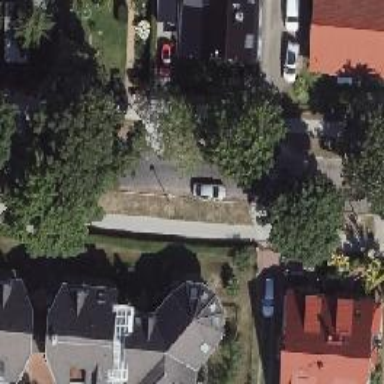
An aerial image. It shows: Sidewalk.